RGB frame:
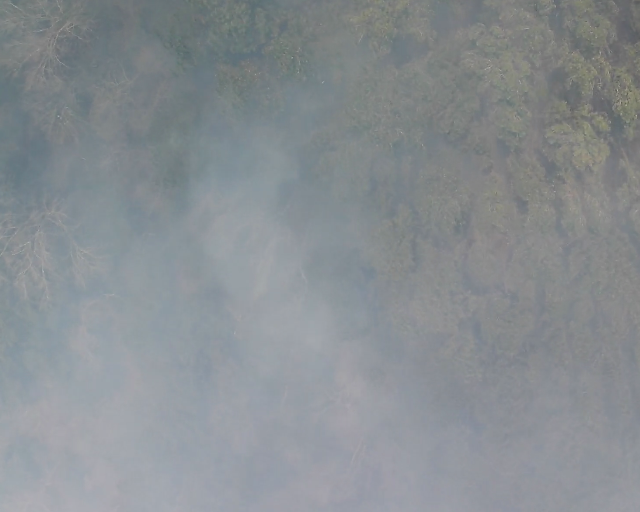
Thermal frame:
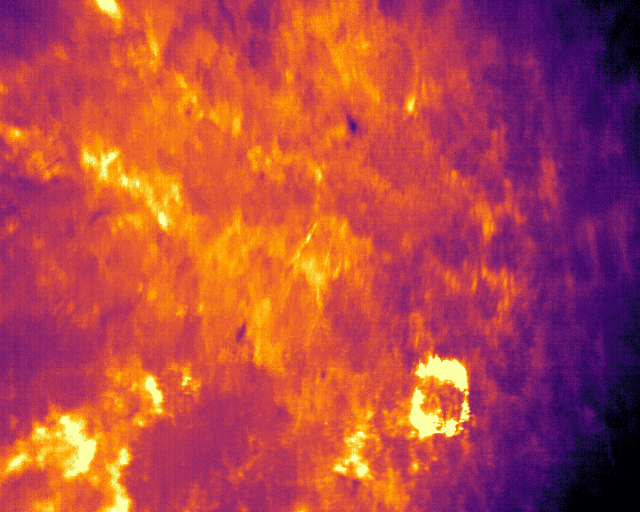
Captured: 2026-02-26 02:30:51
Pixels at or above 80 °C: 112 (fraction of frame: 0.0003418)